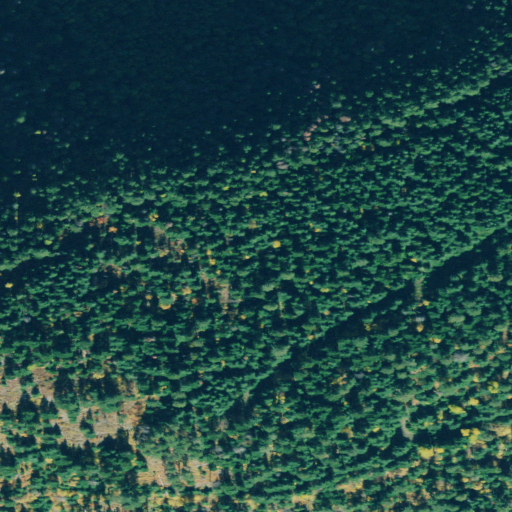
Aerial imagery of mountain in Montana named Fatman Mountain containing only evergreen forest